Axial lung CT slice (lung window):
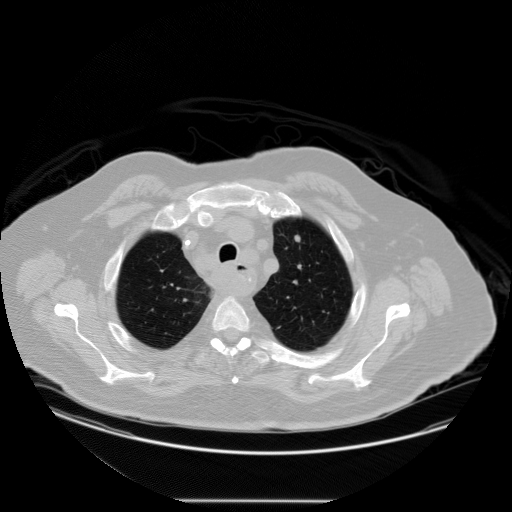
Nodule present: yes
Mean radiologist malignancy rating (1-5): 2.667